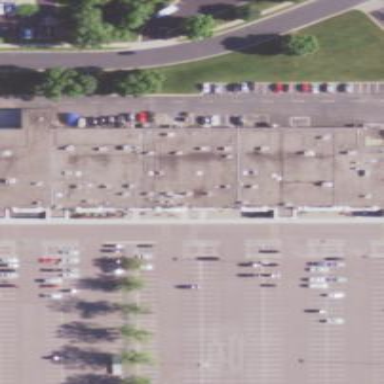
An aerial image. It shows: Mall building.